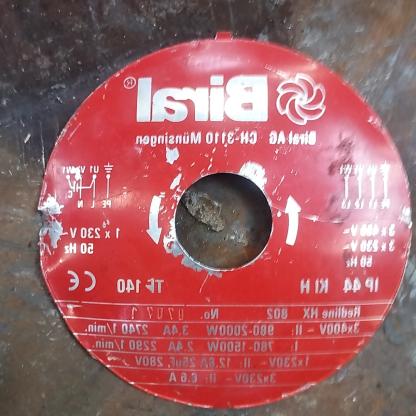
Klasa: tabliczka-znamionowa